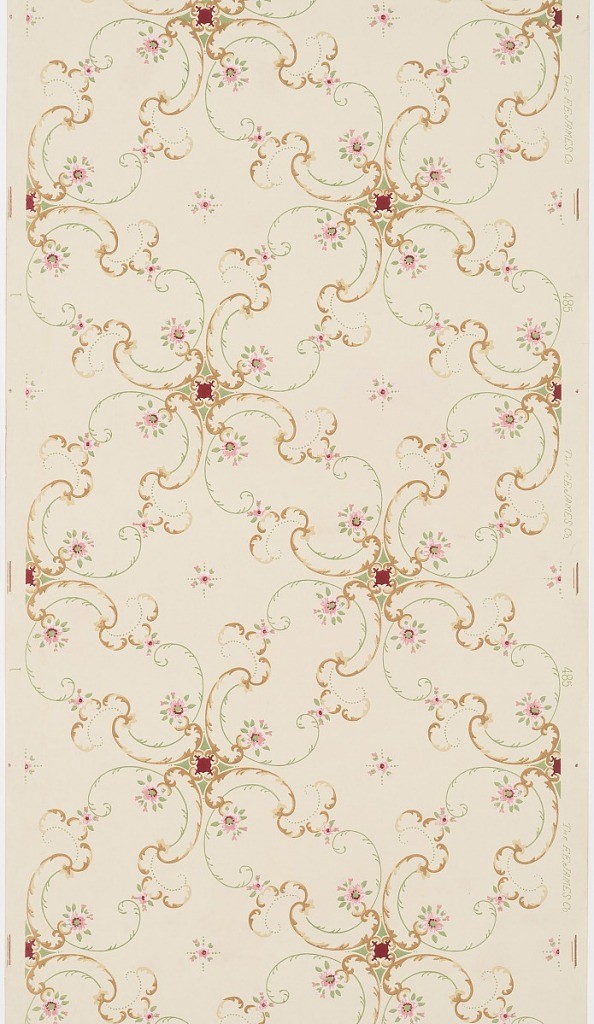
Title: Ceiling paper
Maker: F. E. James Co., New York, New York
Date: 1905–1915
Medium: Machine-printed paper, liquid mica
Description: Pink flowers spring from tan and green C-scrolls. At the center of the scrolls is a symmetrical and stylized red flower. Green dots stemming from the flowers indicate scrolling foliage. Printed on a light tan background.